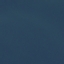
Land use / land cover: SeaLake